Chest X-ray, PA view. Patient: 20 years old, sex M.
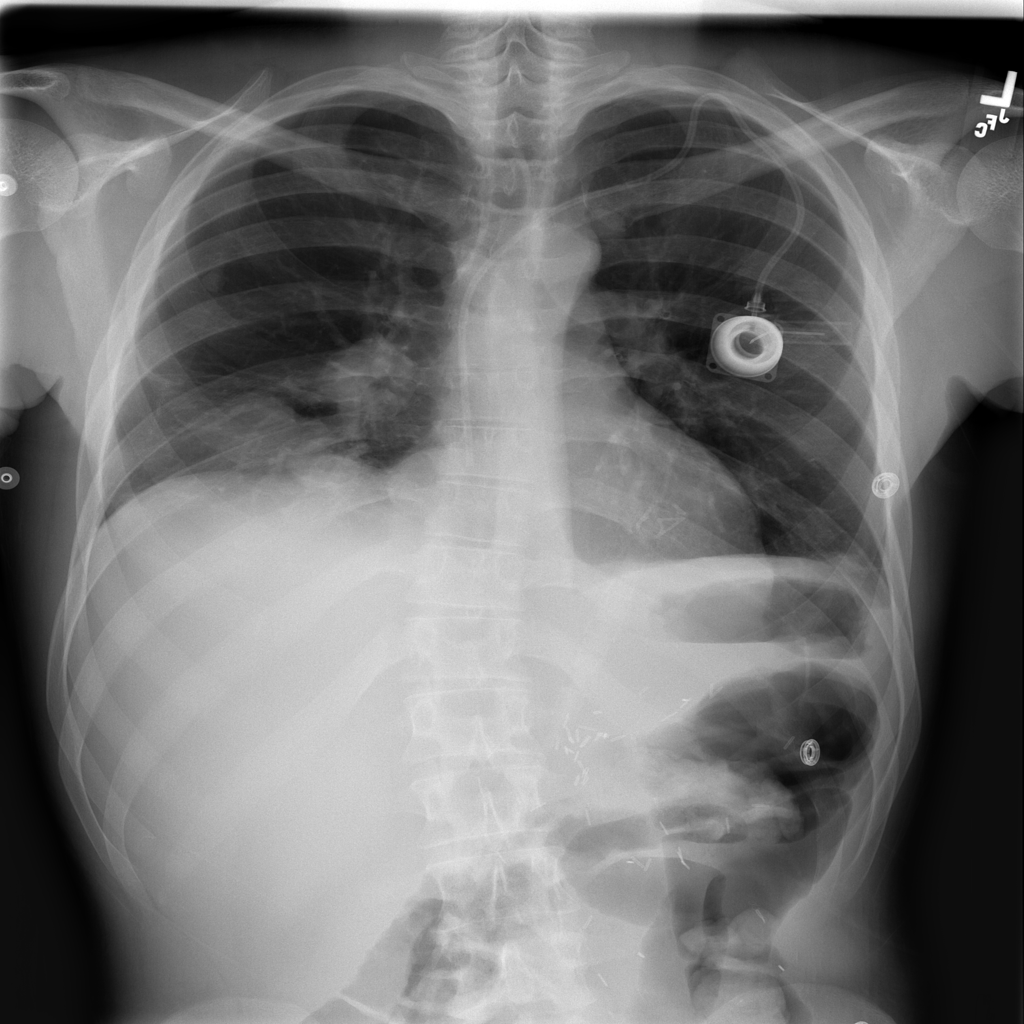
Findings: Mass